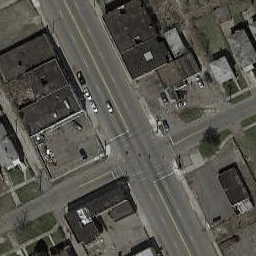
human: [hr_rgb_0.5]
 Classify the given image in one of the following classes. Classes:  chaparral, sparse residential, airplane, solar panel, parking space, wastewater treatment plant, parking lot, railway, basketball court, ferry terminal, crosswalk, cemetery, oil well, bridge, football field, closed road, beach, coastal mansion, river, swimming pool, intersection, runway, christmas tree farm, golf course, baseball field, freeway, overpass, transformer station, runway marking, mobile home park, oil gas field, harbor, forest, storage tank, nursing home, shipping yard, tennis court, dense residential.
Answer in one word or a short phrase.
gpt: intersection